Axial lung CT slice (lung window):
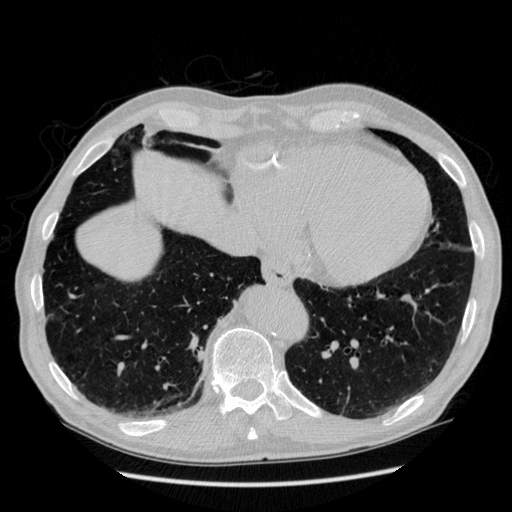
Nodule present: no